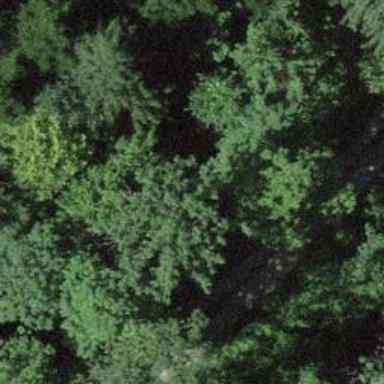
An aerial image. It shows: Culvert tunnel.